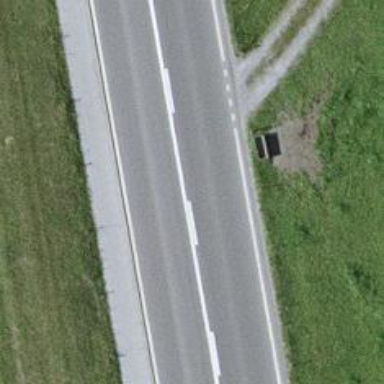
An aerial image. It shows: Primary road with asphalt surface.